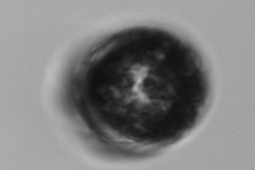
Label: Guinardia_flaccida